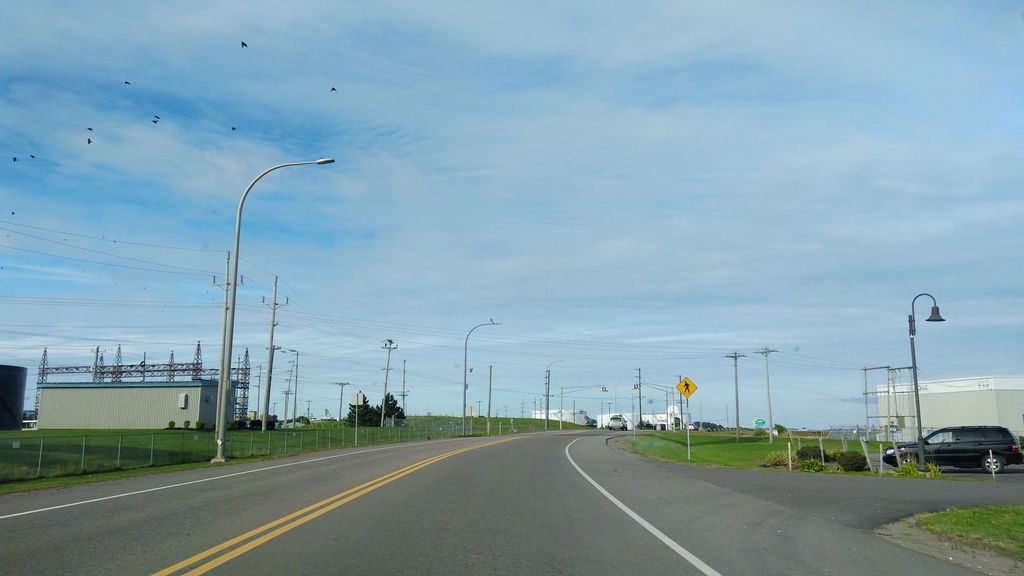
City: charlottetown